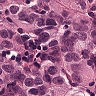
Metastatic tissue present: yes